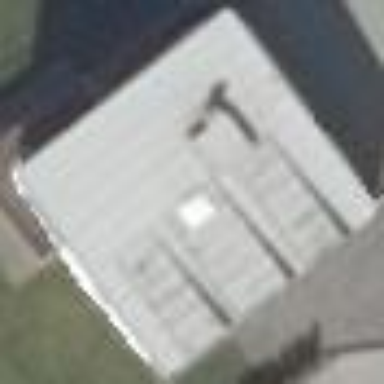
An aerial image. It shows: Building with flat grey roof.